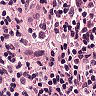
Metastatic tissue present: no